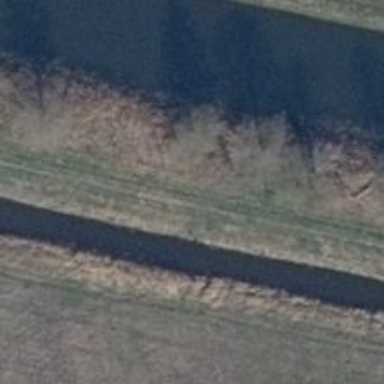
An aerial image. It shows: Row of deciduous broadleaved trees.